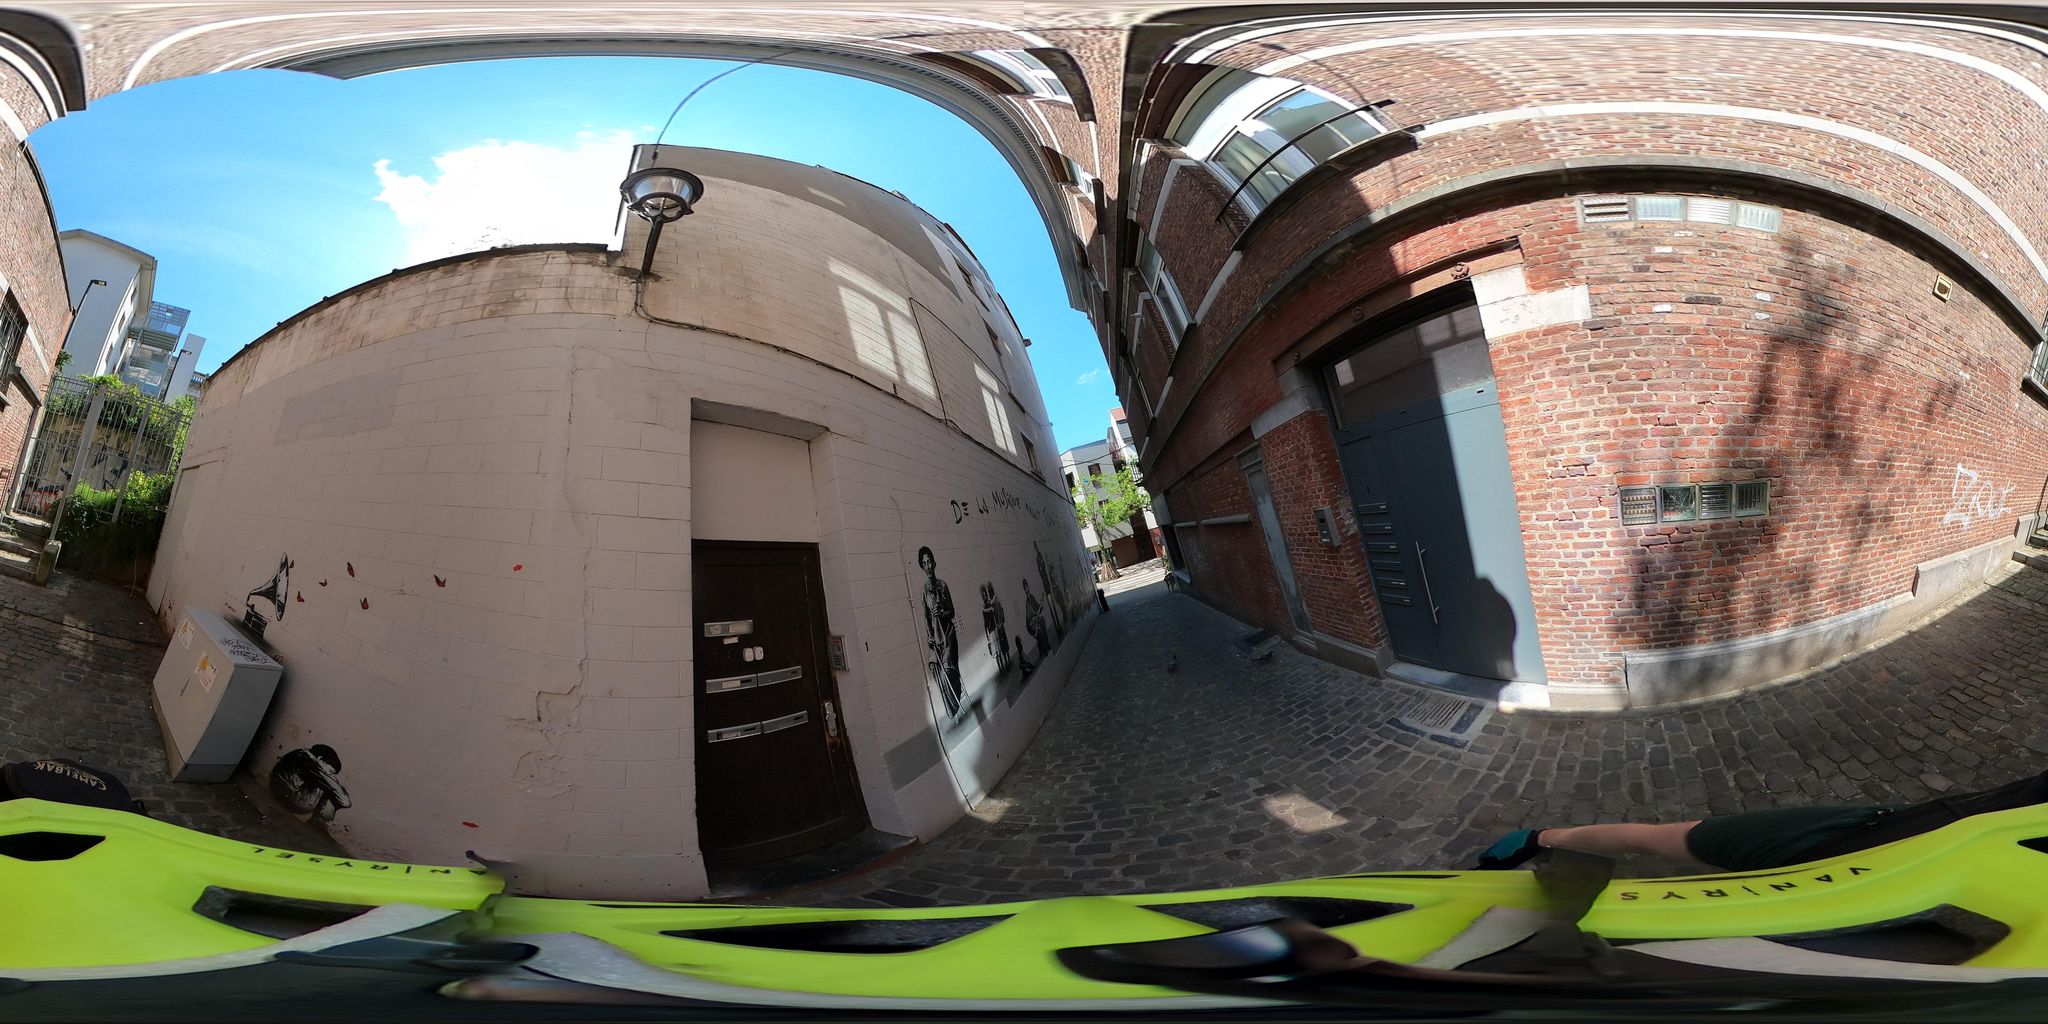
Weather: clear
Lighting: day
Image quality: slightly poor
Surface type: walking surface
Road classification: service, steps
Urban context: urban centre
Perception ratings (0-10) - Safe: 0.96, Lively: 4.48, Beautiful: 4.53, Boring: 1.5, Depressing: 3.79, Wealthy: 1.17